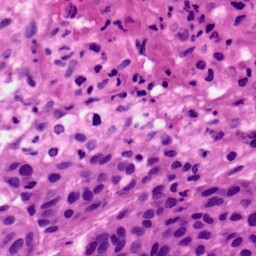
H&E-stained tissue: Skin